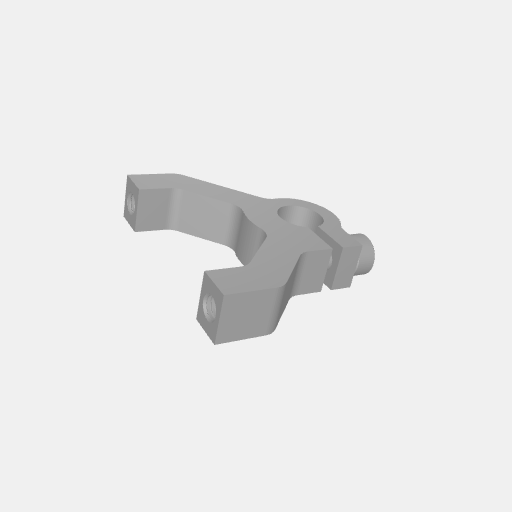
Part: Side1Post2ClampingMount8ID